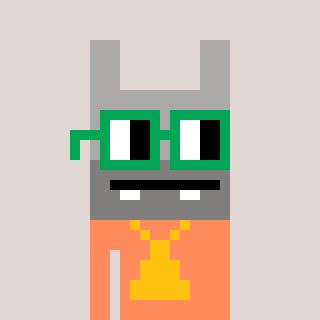
a pixel art character with square green glasses, a rabbit-shaped head and a peachy-colored body on a warm background